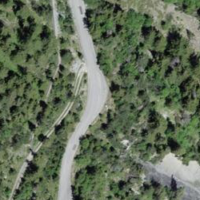
EUNIS habitat code: 43
Species observed at this site:
Ophrys insectifera
Gymnadenia conopsea